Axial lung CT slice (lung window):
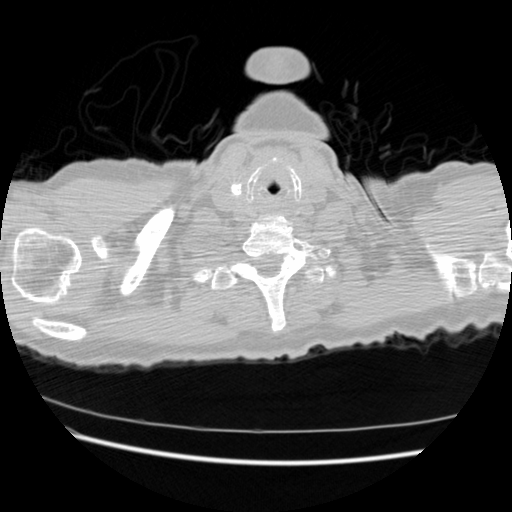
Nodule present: no